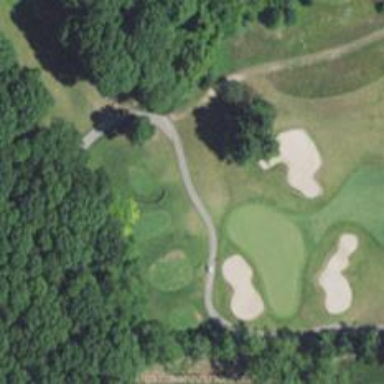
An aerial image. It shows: Path for both roads and golfers.